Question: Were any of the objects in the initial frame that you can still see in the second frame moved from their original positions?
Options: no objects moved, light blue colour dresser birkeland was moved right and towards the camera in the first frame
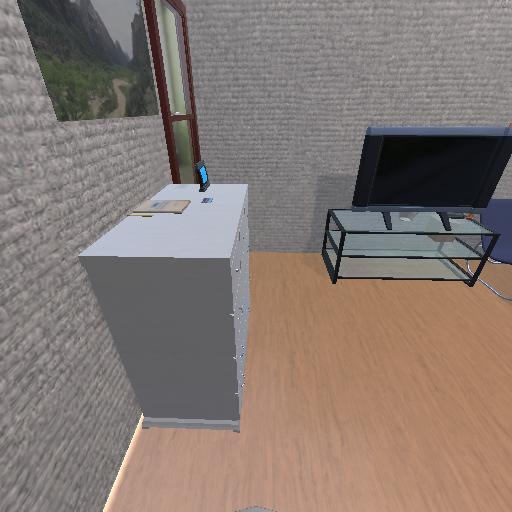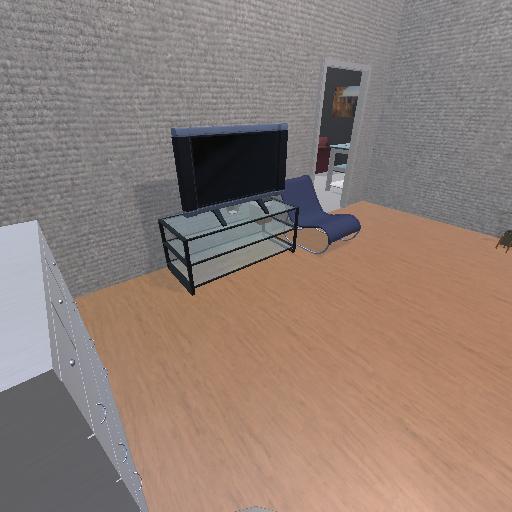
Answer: no objects moved